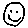
Label: smiley face